Question: Is there a reason that css variables are not working? Is there a css version issue for Google apps script?
I am sending an email through Google apps script with html like:
'''
<!DOCTYPE html>
<html>
<head>
<base target="_top">
<style>
:root {
--blue: #1e90ff;
--white: #ffffff;
}
body { background-color: var(--blue); }
h2 { border-bottom: 2px solid var(--blue); }
.container {
color: var(--blue);
background-color: var(--white);
padding: 15px;
}
button {
background-color: var(--white);
color: var(--blue);
border: 1px solid var(--blue);
padding: 5px;
}
</style>
</head>
<body>
<h2>this is H2</h2>
<button>this is button</button>
</body>
</html>
'''
using <URL>
and the result shows no mapping of the CSS variables:

the apps script code is like:
'''
let template = HtmlService.createTemplateFromFile("test");
let htmlMessage = template.evaluate().getContent()
GmailApp.sendEmail(email@email.com,
"Auto Response",
"Your email doesn't support html",
{bcc: "bcc@bcc.com", name: "Name",
htmlBody: htmlMessage, replyTo: "email@email.com"})
'''
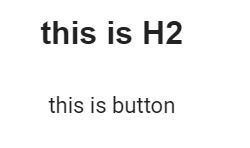
Answer: I ran it this way:
'''
function showasimpledialog() {
const html=' <!DOCTYPE html><html> <head> <base target="_top"> <style> :root { --blue: #1e90ff; --white: #ffffff; } body { background-color: var(--blue); } h2 { border-bottom: 2px solid var(--blue); } .container { color: var(--blue); background-color: var(--white); padding: 15px; } button { background-color: var(--white); color: var(--blue); border: 1px solid var(--blue); padding: 5px; } </style> </head> <body> <h2>this is H2</h2> <button>this is button</button> </body></html>';
SpreadsheetApp.getUi().showModelessDialog(HtmlService.createHtmlOutput(html),'Title');
}
'''
Output:
<URL>
It renders okay in a dialog.